Interaction volume radius: 5 \u00c5
Interaction volume height: 10 \u00c5
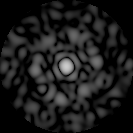
Disorder parameter: 0.8805